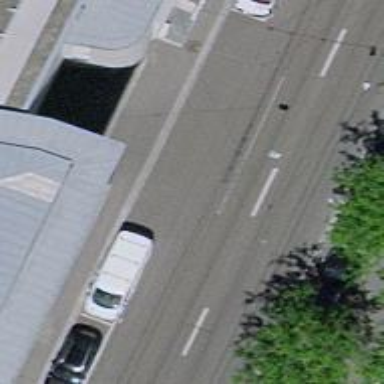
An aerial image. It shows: Tram level crossing on the railway.